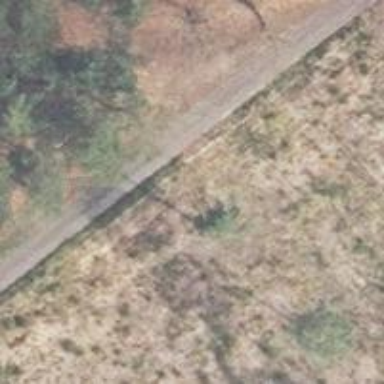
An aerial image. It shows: Track with very rough surface.